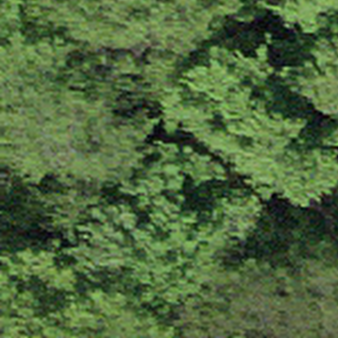
Label: other